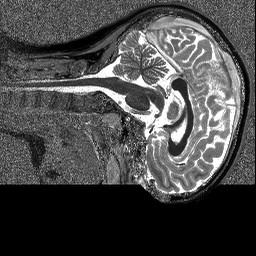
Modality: T1map
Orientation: sagittal
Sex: female